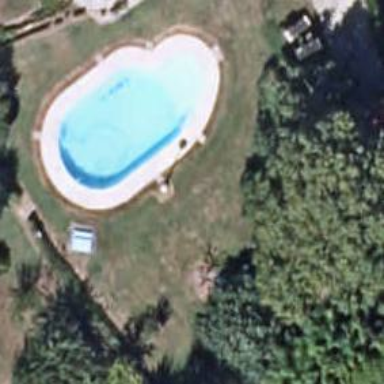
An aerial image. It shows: Swimming pool located in leisure land.